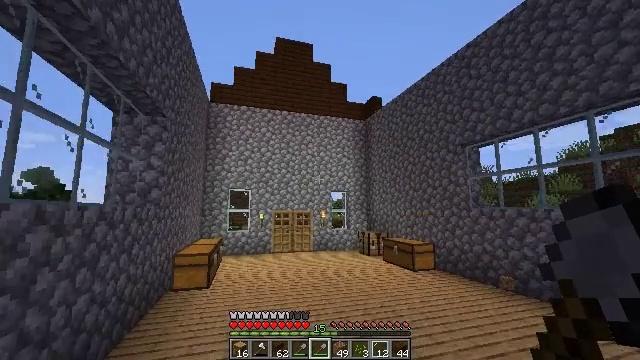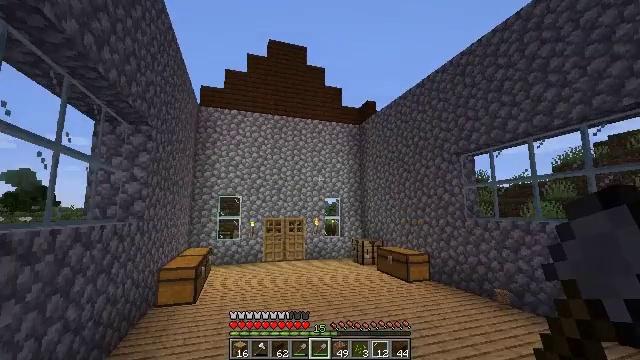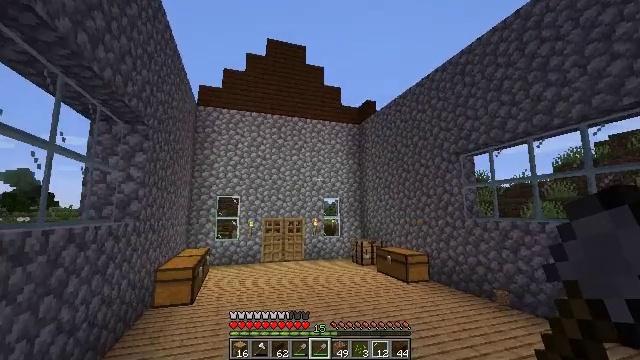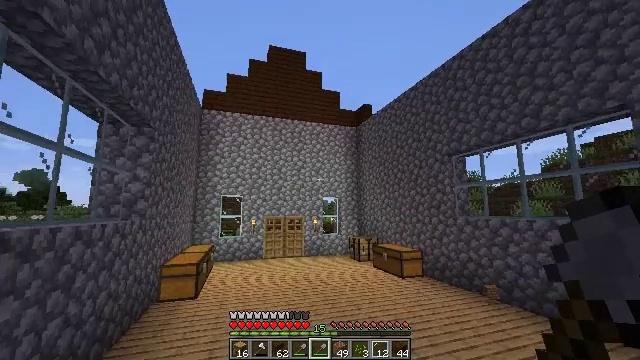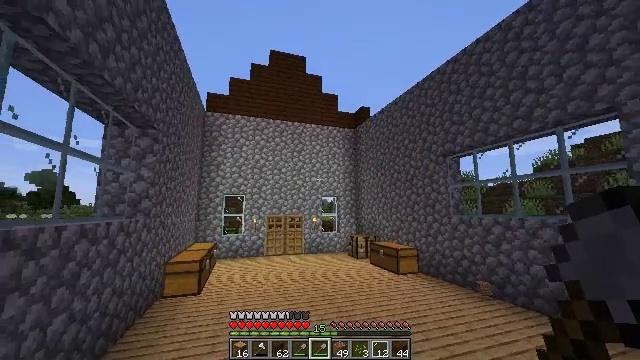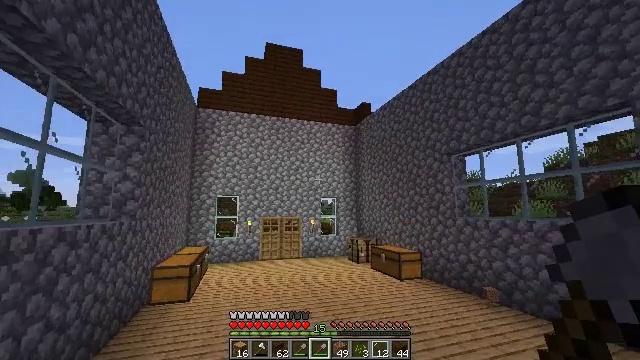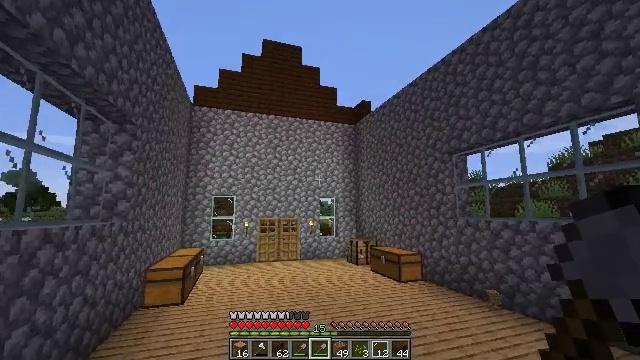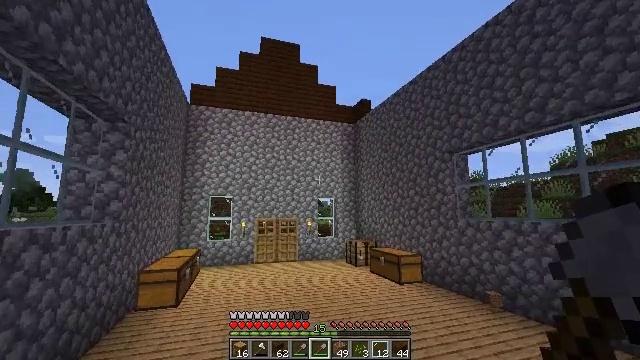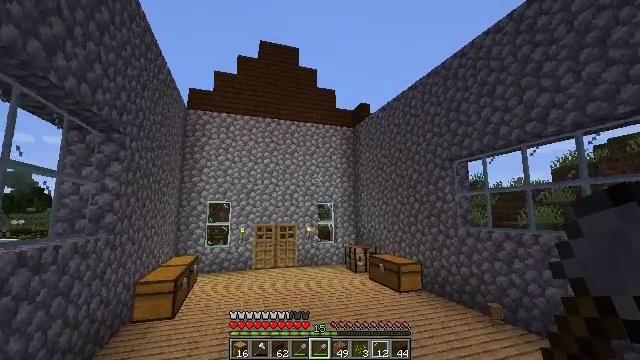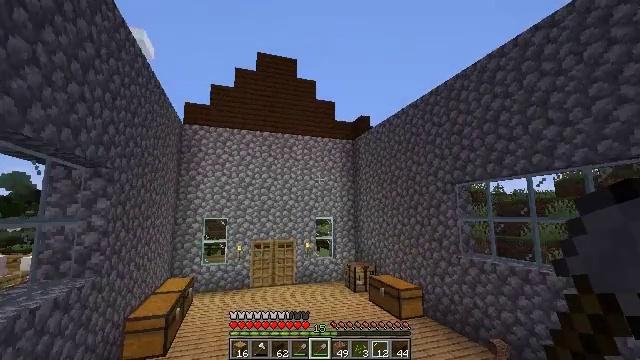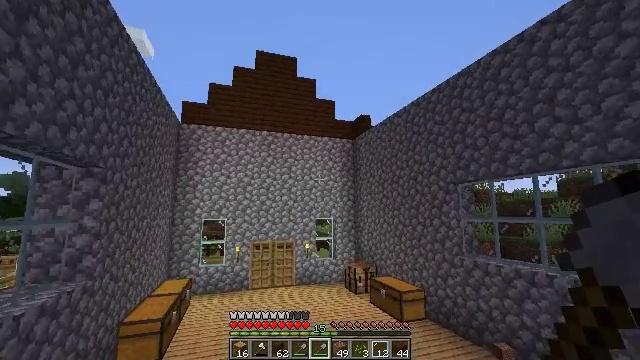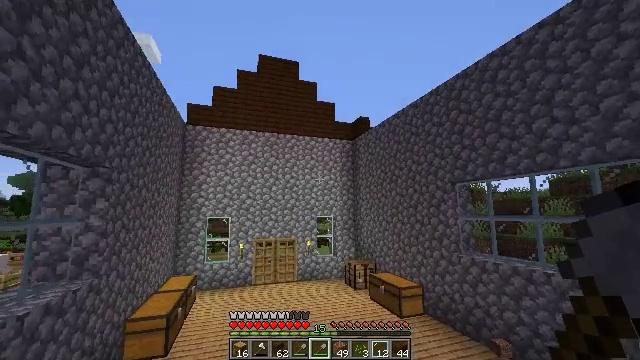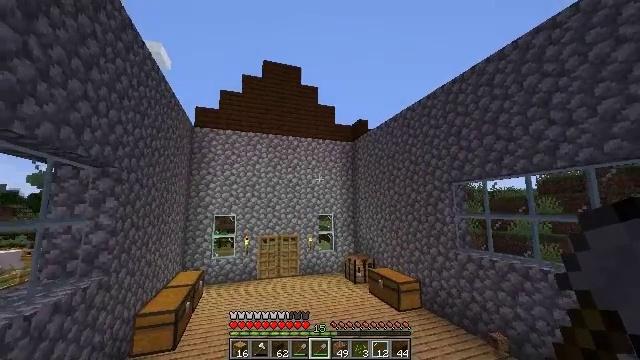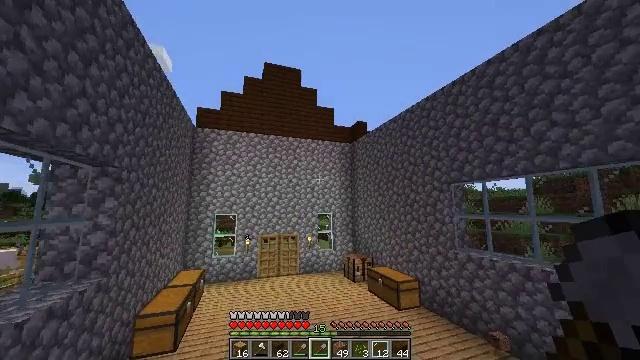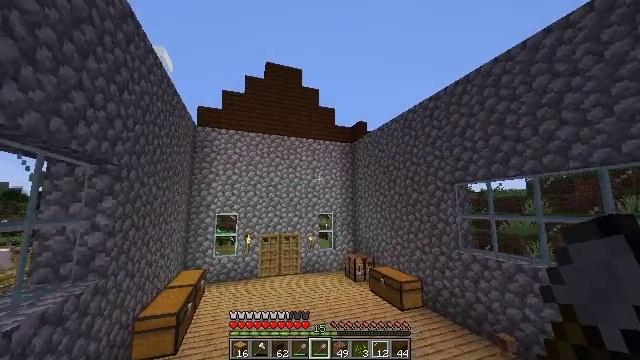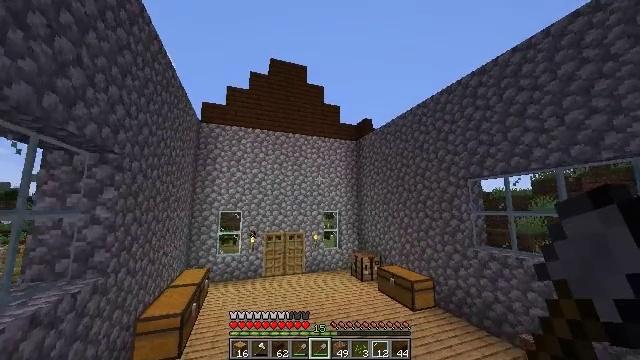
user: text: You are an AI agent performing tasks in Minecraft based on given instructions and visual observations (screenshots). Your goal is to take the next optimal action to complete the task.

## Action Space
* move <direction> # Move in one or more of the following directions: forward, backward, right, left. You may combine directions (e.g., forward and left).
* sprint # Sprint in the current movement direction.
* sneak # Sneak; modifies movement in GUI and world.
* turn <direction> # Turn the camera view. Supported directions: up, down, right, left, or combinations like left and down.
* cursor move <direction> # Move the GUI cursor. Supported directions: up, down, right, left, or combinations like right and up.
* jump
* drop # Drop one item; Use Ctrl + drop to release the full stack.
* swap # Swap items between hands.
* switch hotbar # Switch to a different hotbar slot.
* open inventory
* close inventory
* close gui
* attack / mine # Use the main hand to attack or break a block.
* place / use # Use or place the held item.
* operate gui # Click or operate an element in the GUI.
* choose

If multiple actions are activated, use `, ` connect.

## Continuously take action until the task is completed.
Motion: motion action
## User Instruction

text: Remove the torch from its spot.
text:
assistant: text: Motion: move forward, sprint, turn right
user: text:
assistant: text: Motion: move forward, sprint
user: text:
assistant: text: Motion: move forward, sprint
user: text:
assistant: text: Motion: move forward, sprint
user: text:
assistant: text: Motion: move forward, sprint
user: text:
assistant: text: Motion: move forward, sprint
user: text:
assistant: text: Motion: move forward, sprint
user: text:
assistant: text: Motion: move forward, sprint
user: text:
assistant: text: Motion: move forward, sprint
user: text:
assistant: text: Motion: move forward, sprint
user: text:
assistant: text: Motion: move forward and move left, sprint
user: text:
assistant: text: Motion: move forward and move left, sprint
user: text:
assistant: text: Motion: move forward and move left, sprint
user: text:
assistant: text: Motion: move forward and move left, sprint
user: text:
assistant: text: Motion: move forward and move left, sprint
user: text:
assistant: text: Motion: move forward and move left, sprint
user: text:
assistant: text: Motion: move forward and move left, sprint, turn down
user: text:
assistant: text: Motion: move forward and move left, sprint
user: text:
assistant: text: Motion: move forward and move left, sprint
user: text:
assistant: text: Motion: move forward
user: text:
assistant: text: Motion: move forward, jump
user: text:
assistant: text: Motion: move forward, jump
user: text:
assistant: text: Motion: move forward, jump
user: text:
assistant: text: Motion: move forward
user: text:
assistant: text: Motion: move forward
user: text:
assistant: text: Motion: move forward
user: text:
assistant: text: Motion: move forward
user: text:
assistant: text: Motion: move forward
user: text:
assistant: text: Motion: move forward, turn down
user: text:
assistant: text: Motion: move forward, turn down